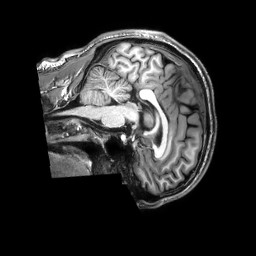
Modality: T1w
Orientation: sagittal
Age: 24
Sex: male
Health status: healthy
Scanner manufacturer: philips
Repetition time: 0.009 s
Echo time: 0.004 s